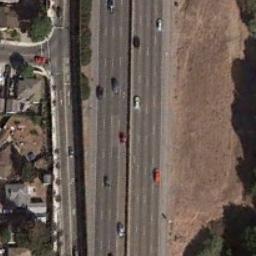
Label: freeway